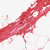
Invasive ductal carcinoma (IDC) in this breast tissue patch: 0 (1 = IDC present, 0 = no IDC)